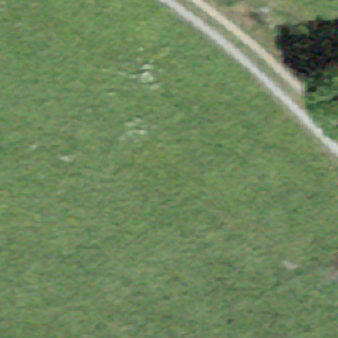
Label: other